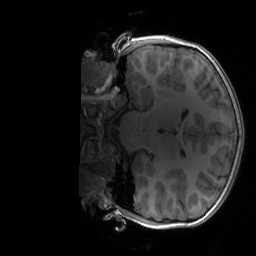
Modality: T1w
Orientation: coronal
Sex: male
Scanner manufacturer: siemens
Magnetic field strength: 3 T
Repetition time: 1.9 s
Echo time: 0.00243 s